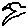
Label: bird